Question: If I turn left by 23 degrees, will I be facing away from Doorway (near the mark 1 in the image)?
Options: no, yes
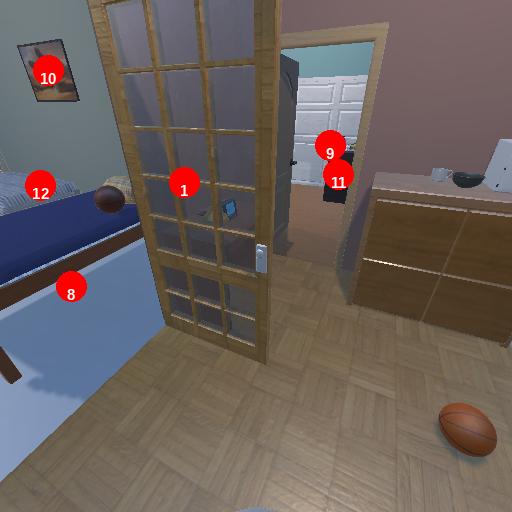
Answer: no